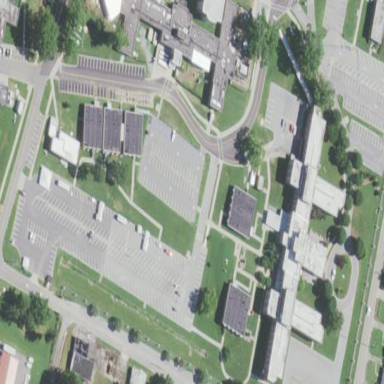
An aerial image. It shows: Parking aisle designated as service road.